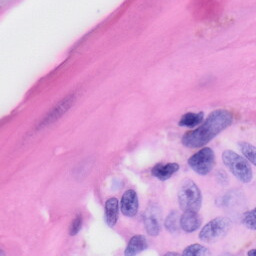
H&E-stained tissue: Skin